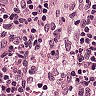
Metastatic tissue present: no